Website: macys
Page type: billing-address
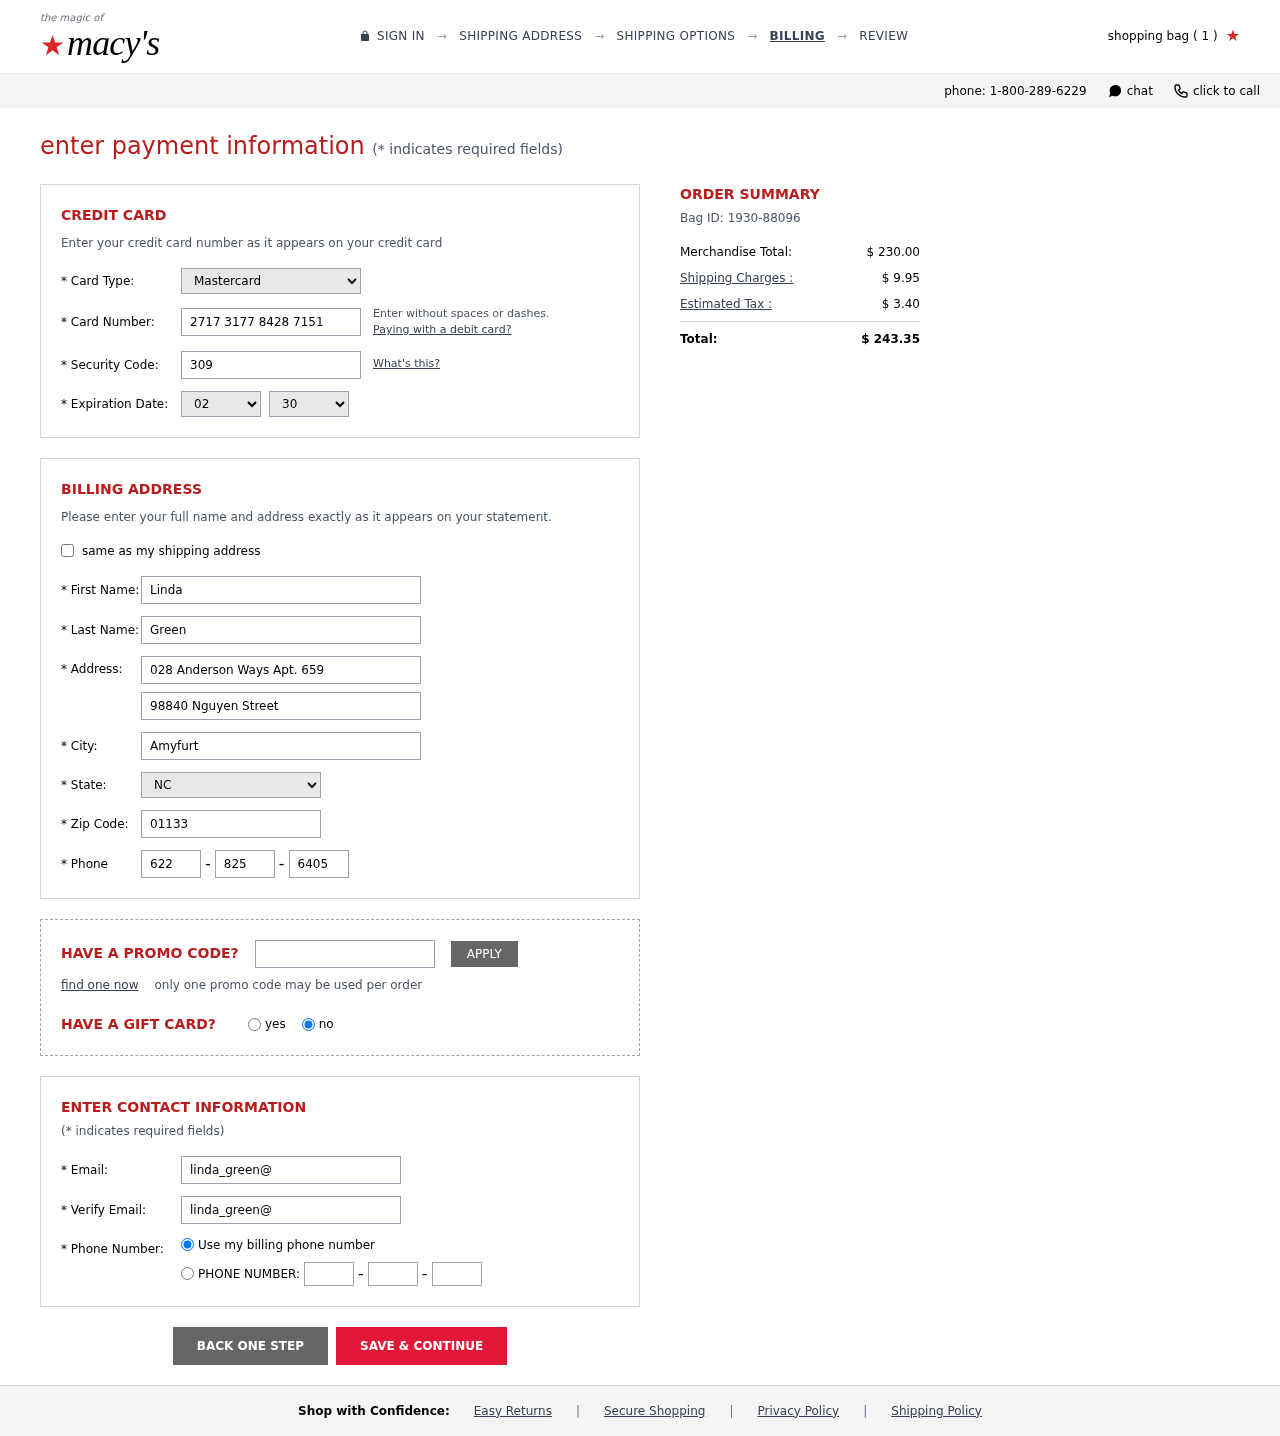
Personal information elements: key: PII_CARD_CVV
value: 309
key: PII_CARD_EXPIRY_MONTH
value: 02
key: PII_CARD_EXPIRY_YEAR
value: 30
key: PII_CARD_NUMBER
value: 2717 3177 8428 7151
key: PII_CARD_TYPE
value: Mastercard
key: PII_CITY
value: Amyfurt
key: PII_EMAIL
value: linda_green@yahoo.com
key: PII_FIRSTNAME
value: Linda
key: PII_LASTNAME
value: Green
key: PII_PHONE_AREA
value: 622
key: PII_PHONE_PREFIX
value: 825
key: PII_PHONE_SUFFIX
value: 6405
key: PII_POSTCODE
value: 01133
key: PII_STATE_ABBR
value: NC
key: PII_STREET
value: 028 Anderson Ways Apt. 659
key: PII_STREET2
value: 98840 Nguyen Street
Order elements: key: ORDER_NUM_ITEMS
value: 1
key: ORDER_ID
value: Bag ID: 1930-88096
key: ORDER_SUBTOTAL
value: $ 230.00
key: ORDER_SHIPPING_COST
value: $ 9.95
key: ORDER_TAX
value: $ 3.40
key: ORDER_TOTAL
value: $ 243.35